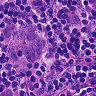
Metastatic tissue present: yes